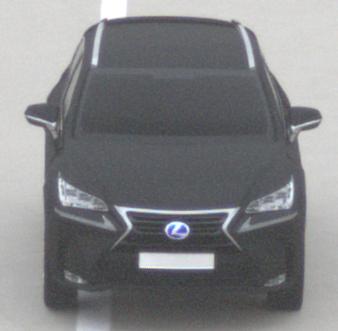
Make: Lexus
Model: NX 300h
Detailed model: NX (AZ1)
Model produced from: 2017/11
Model produced until: 2018/08
Doors: 5
Color: black
Road condition: dry road
Daytime: midday
Contrast: low contrast